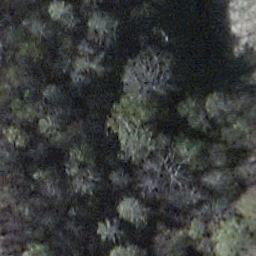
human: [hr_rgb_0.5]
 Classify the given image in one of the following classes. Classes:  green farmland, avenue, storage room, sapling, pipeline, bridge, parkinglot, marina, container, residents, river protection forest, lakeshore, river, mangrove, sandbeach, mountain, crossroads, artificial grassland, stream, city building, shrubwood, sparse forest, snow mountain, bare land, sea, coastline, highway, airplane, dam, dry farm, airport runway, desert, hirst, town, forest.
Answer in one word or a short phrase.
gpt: shrubwood